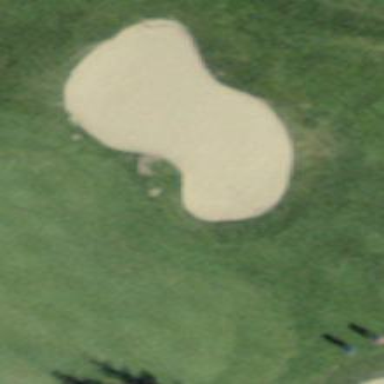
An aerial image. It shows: Golf bunker filled with sandy terrain.